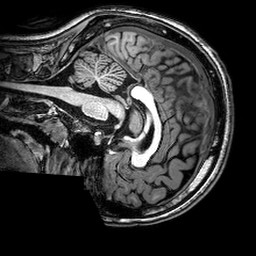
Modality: T1w
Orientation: sagittal
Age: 22
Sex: female
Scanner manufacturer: philips
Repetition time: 0.00816 s
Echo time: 0.00373 s